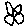
Label: flower